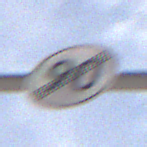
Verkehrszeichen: EndeGeschwindigkeit90
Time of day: MorningAfternoon
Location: Outdoor (Suburban)
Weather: PartlyCloudy
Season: NotSpecified
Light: Natural